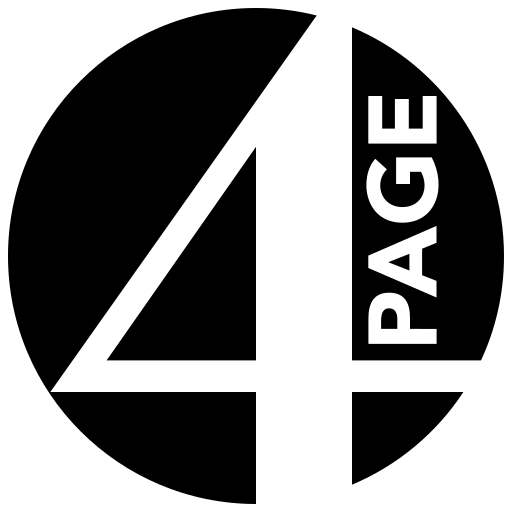
Tags: icon, FontAwesome, fa-icon, brand, page4